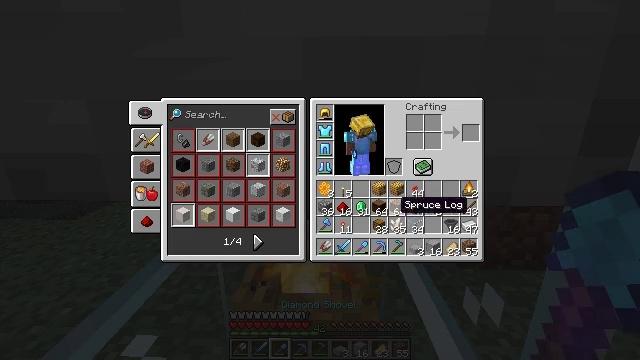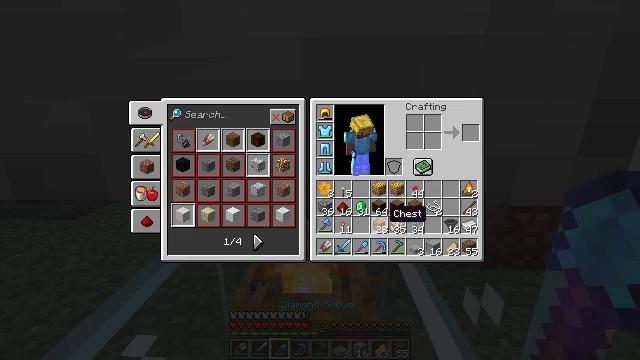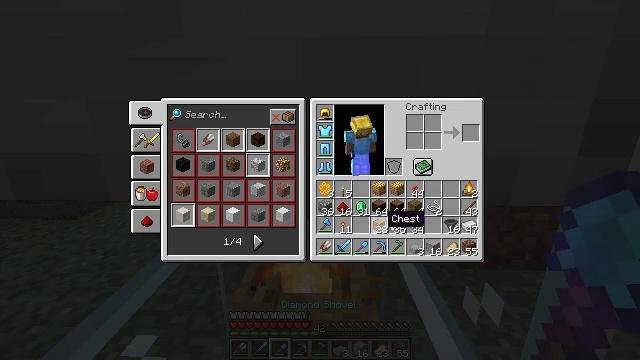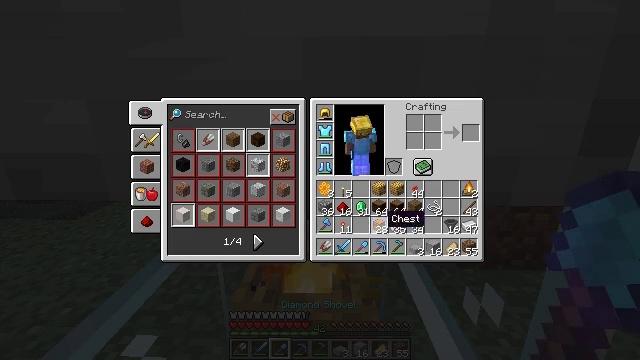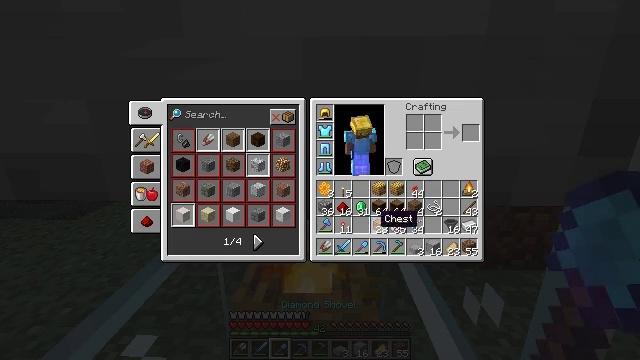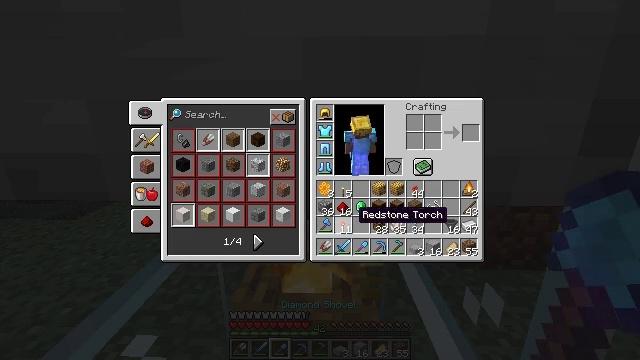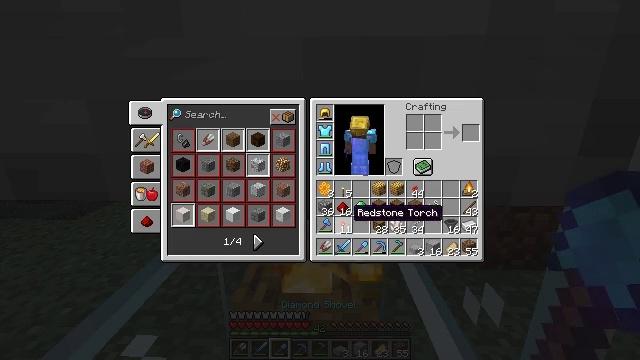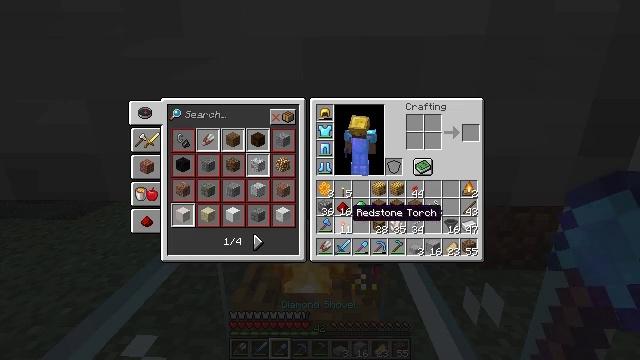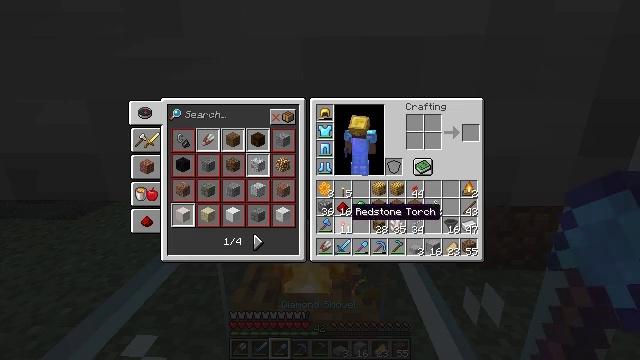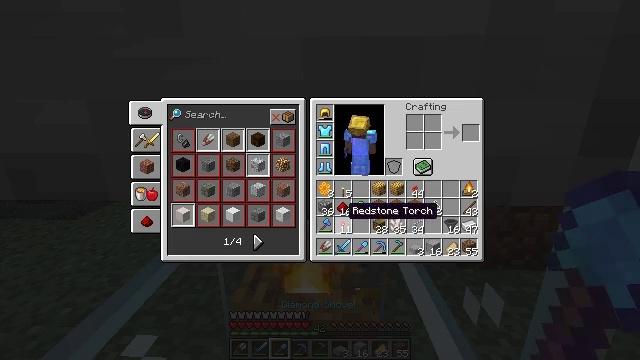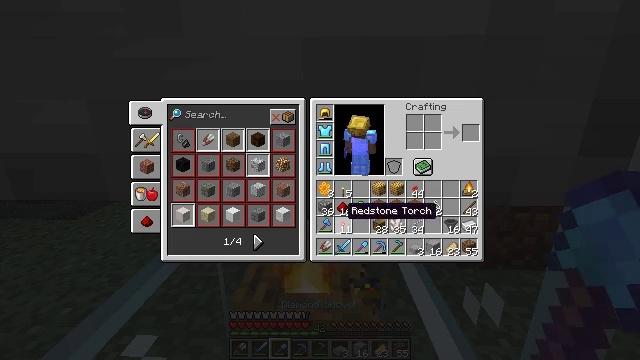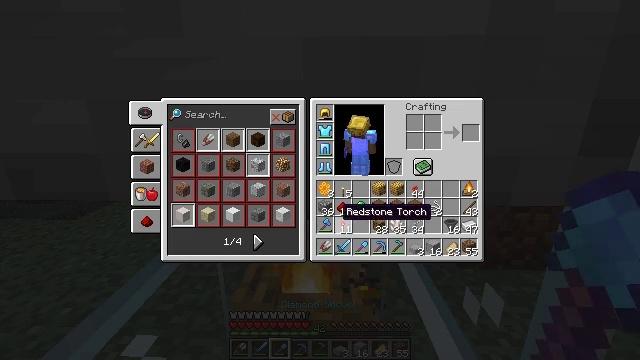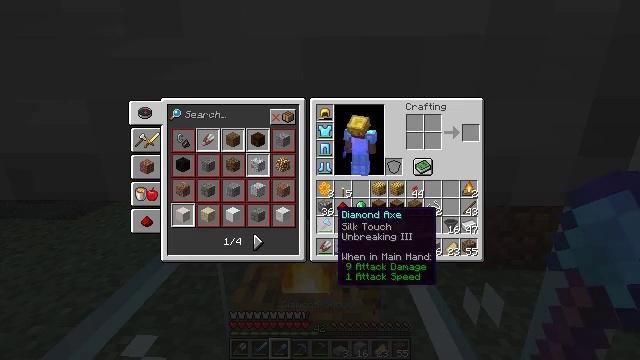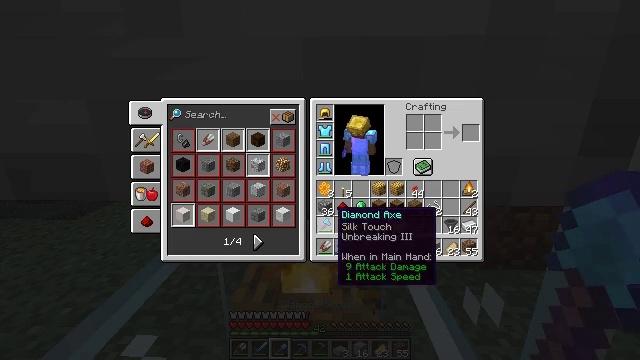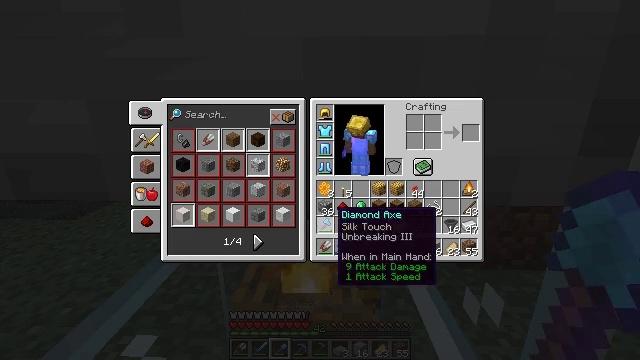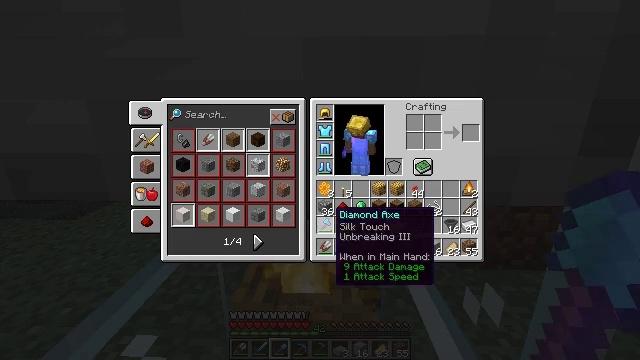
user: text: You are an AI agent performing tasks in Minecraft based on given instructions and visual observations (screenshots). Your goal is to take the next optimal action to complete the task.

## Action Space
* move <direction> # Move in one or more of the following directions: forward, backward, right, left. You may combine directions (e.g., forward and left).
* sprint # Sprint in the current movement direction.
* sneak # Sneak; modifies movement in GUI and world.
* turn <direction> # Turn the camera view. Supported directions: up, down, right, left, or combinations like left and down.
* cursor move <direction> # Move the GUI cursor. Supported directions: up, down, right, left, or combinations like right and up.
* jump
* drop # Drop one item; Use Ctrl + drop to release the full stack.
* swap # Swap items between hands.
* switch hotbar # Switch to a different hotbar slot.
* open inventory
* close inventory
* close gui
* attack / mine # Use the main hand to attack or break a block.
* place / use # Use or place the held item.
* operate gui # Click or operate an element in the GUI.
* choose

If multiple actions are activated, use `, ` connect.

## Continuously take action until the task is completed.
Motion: motion action
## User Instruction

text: Collect the bee nest for honey.
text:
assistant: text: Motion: cursor move left and down
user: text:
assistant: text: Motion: no_op
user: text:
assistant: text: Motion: no_op
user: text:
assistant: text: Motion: no_op
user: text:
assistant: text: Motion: cursor move left
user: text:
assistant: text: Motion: no_op
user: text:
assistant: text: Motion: no_op
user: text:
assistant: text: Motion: no_op
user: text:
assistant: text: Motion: no_op
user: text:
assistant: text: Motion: no_op
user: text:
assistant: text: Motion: no_op
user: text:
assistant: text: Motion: no_op
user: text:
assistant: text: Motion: no_op
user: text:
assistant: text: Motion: no_op
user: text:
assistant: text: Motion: no_op
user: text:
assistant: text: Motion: no_op
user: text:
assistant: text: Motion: operate gui
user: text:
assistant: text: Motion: operate gui
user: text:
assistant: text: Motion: cursor move right, operate gui
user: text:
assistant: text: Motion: cursor move right and down
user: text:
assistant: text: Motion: cursor move right
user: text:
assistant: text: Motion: no_op
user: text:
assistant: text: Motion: no_op
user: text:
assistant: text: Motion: no_op
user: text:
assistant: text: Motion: no_op
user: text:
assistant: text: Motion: no_op
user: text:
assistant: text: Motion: no_op
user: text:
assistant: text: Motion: no_op
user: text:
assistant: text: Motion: no_op
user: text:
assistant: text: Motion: operate gui